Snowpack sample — Snodgrass Mountain, Crested Butte, Colorado (2/4/25, 12:06 PM MST)
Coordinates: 38.923, -106.968
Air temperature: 35 °F
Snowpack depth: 80 cm
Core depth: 70 cm
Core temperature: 32 °F
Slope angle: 14°, slope face: 78°
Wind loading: low
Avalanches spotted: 0
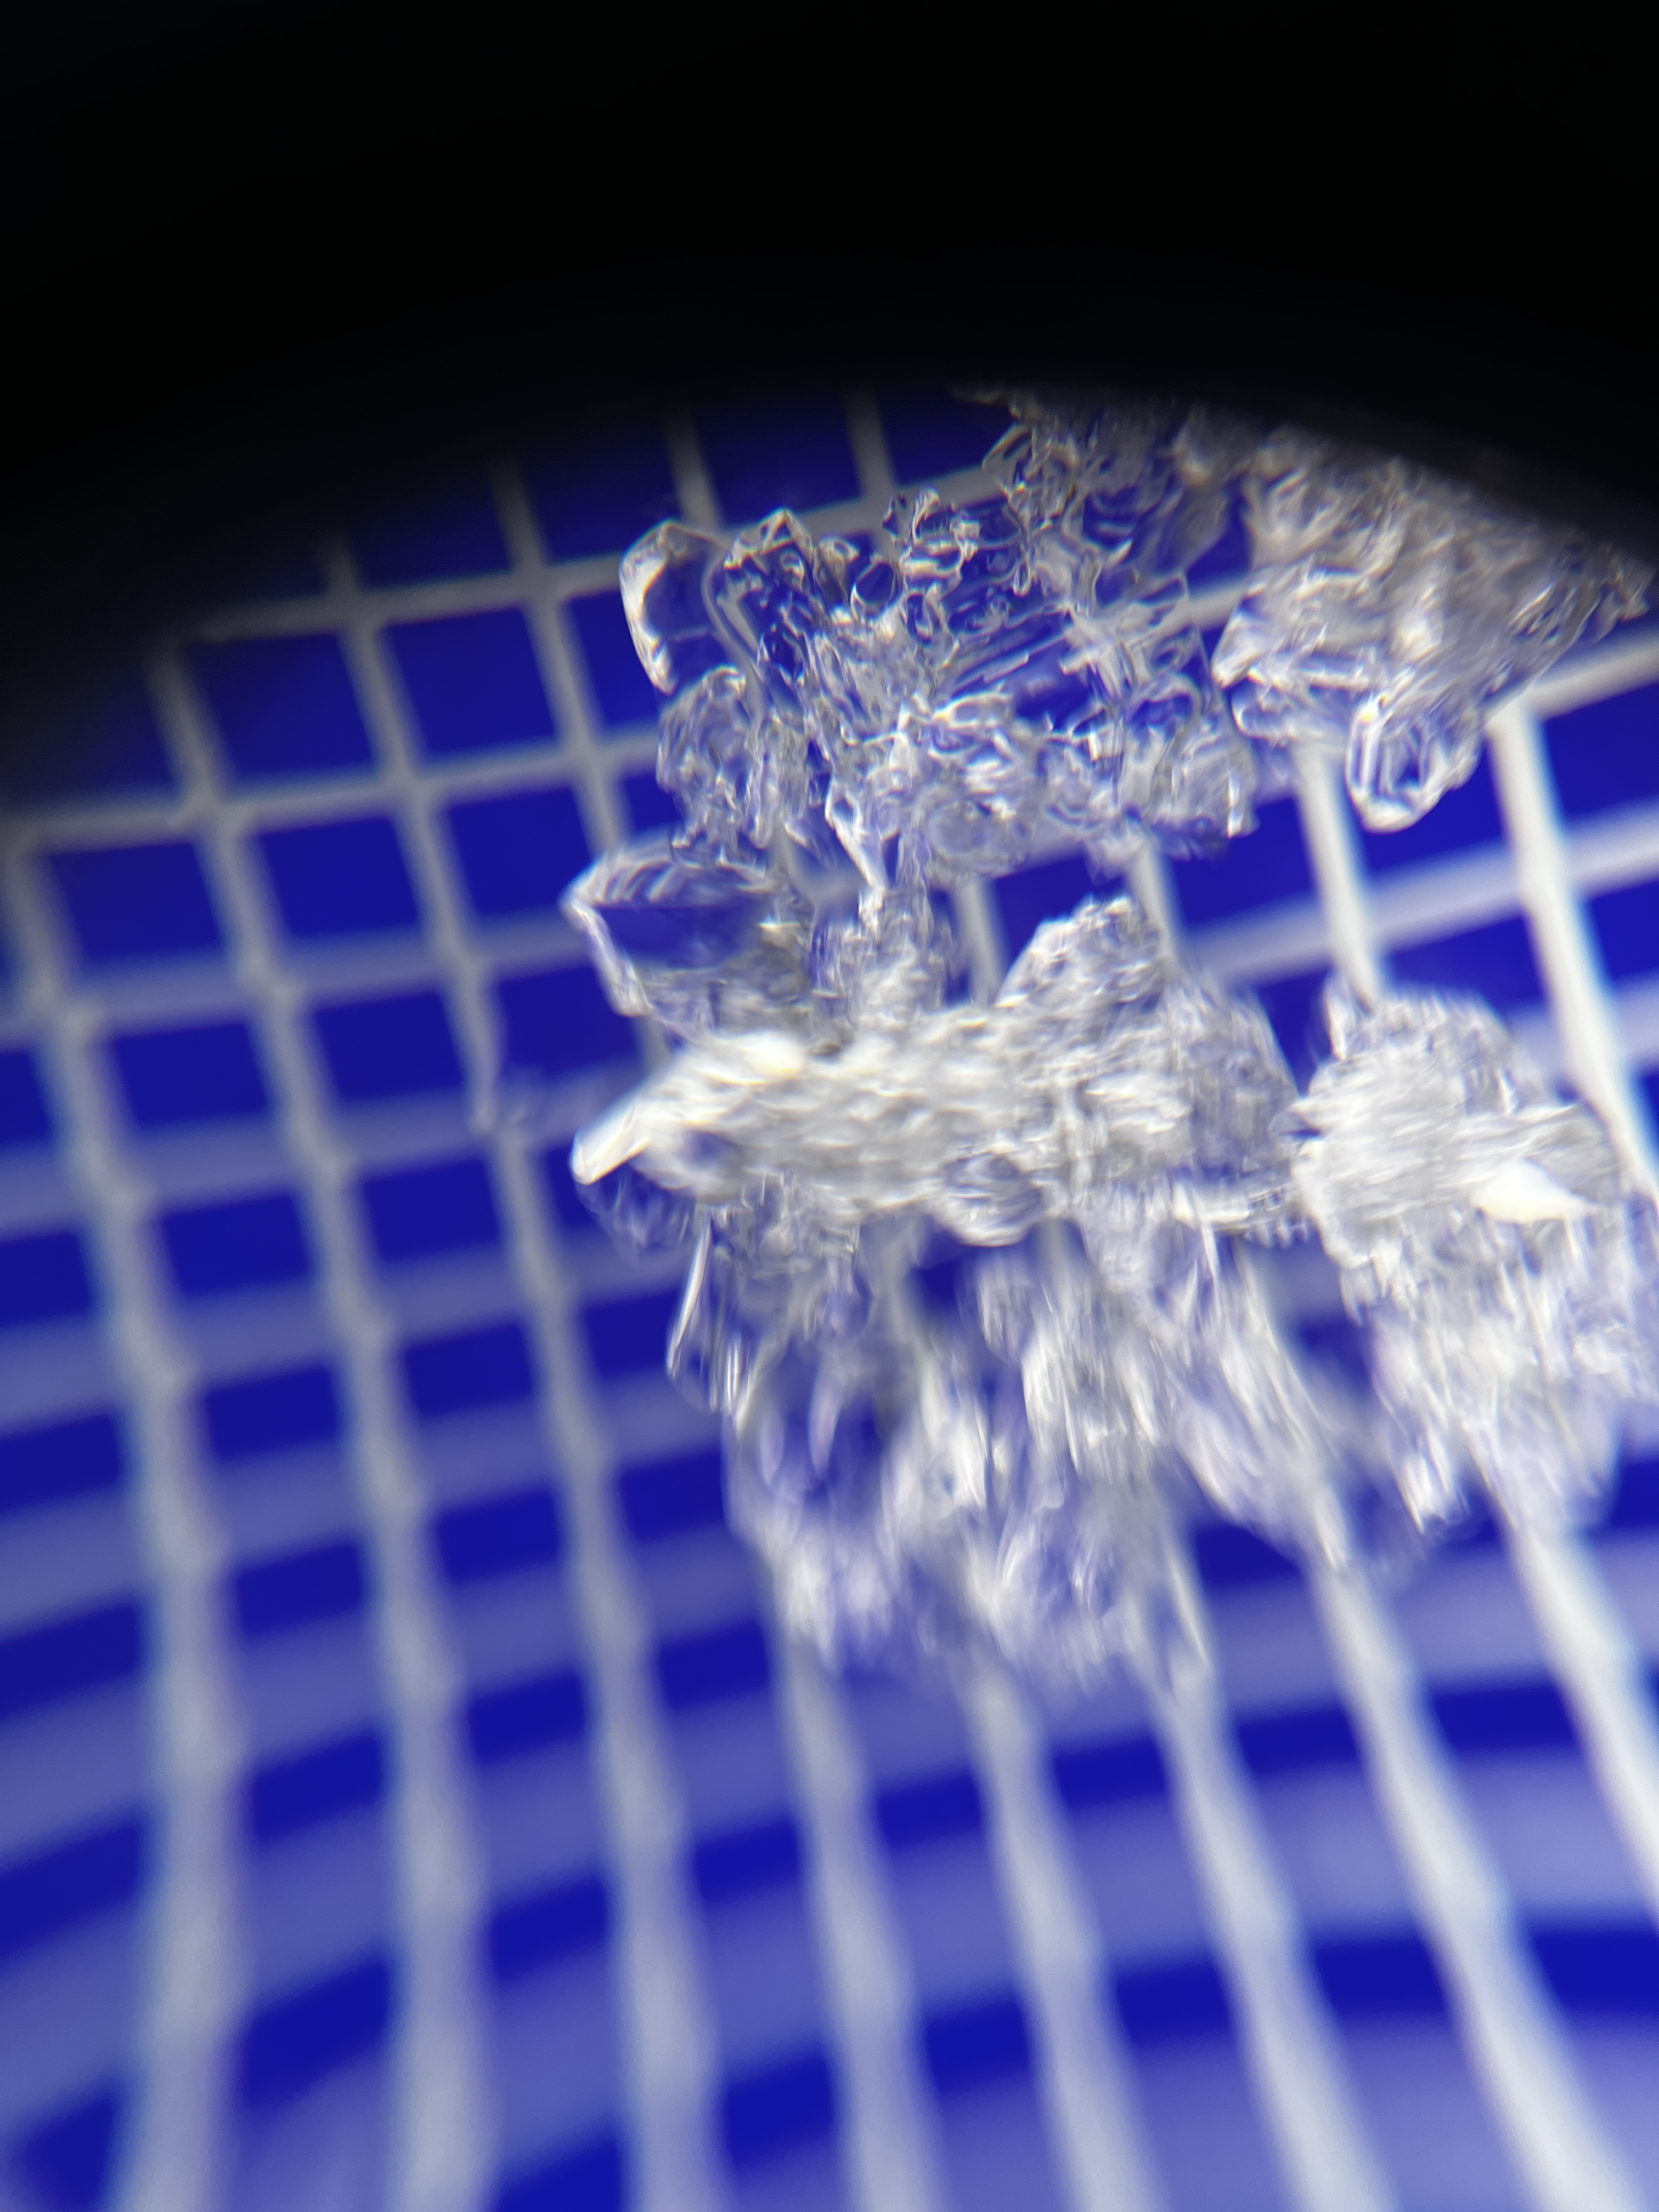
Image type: magnified_profile
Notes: No avalanches nearby, unusually warm weather for the last month reported by residents, Collected 25 yards from treeline